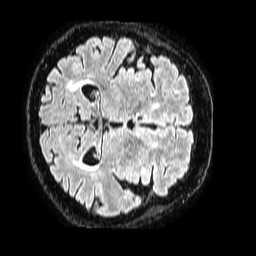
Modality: FLAIR
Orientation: axial
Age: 79
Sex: female
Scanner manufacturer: philips
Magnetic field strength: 1.5 T
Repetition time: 4.8 s
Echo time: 0.3 s